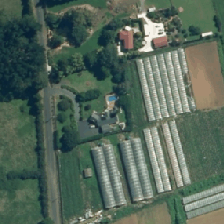
Land cover: shortrotation_cropland